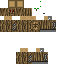
A female skeleton skin with dark skin, wearing ginger helmet dressed in a black hoodie and brown pants, featuring a closed mouth.